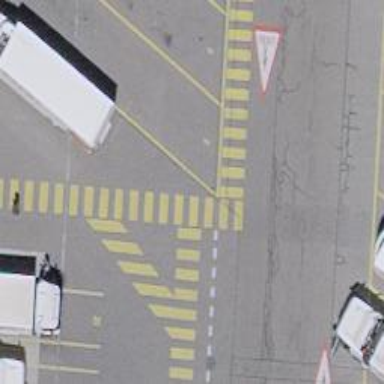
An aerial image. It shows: Pedestrian crossing with zebra markings on the footway.